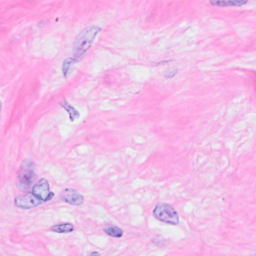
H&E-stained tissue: Breast